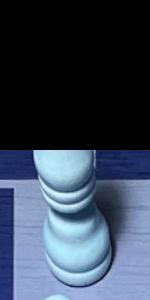
Label: Bishop_White